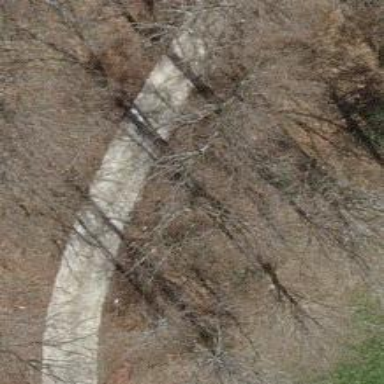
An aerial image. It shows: Paved driveway designated as service road.